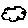
Label: cloud